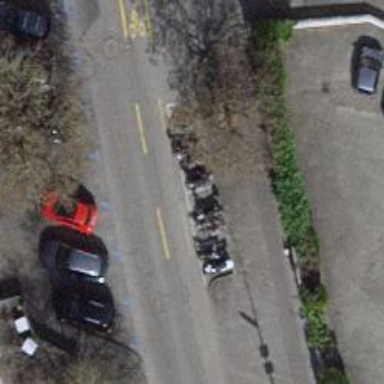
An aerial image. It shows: Motorcycle parking facility.